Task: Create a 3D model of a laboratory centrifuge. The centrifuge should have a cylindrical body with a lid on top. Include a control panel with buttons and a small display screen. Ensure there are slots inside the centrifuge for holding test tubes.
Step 437:
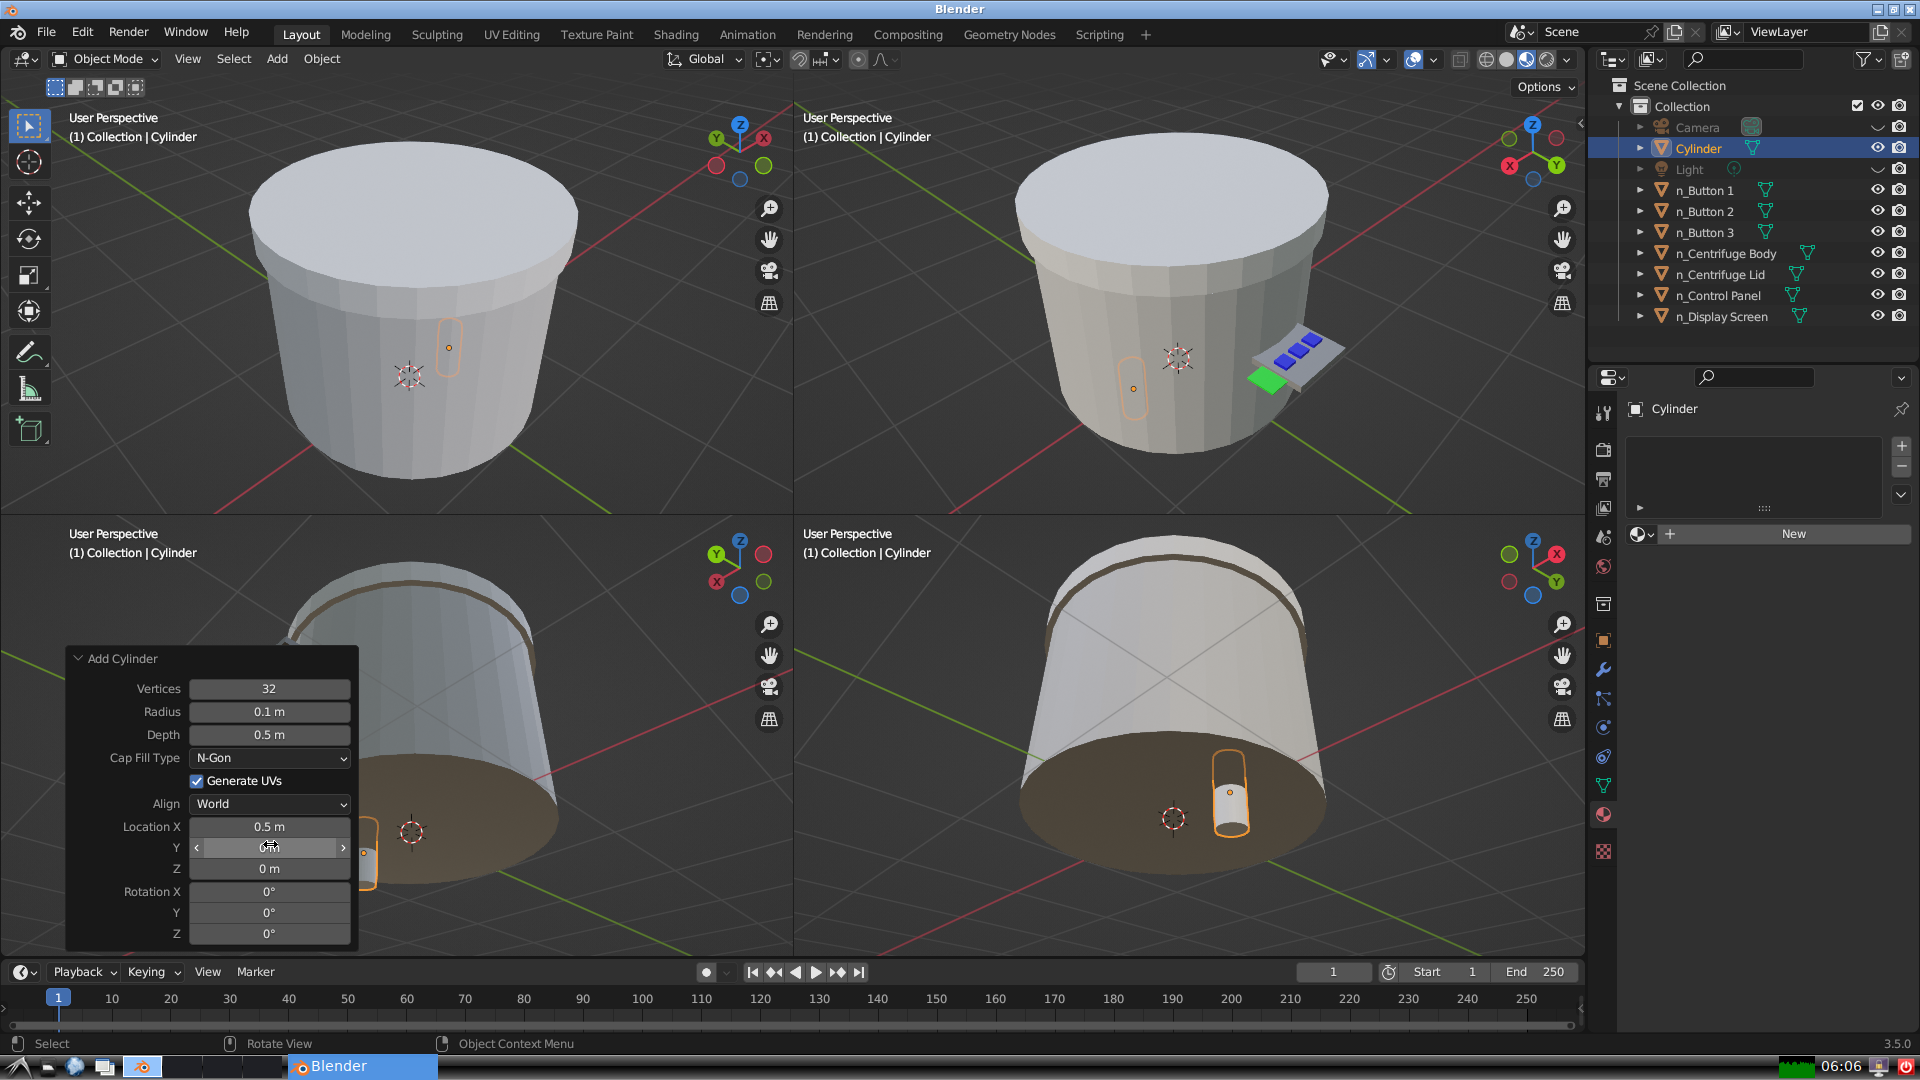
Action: {"mouse_move": [270, 868]}